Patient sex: F
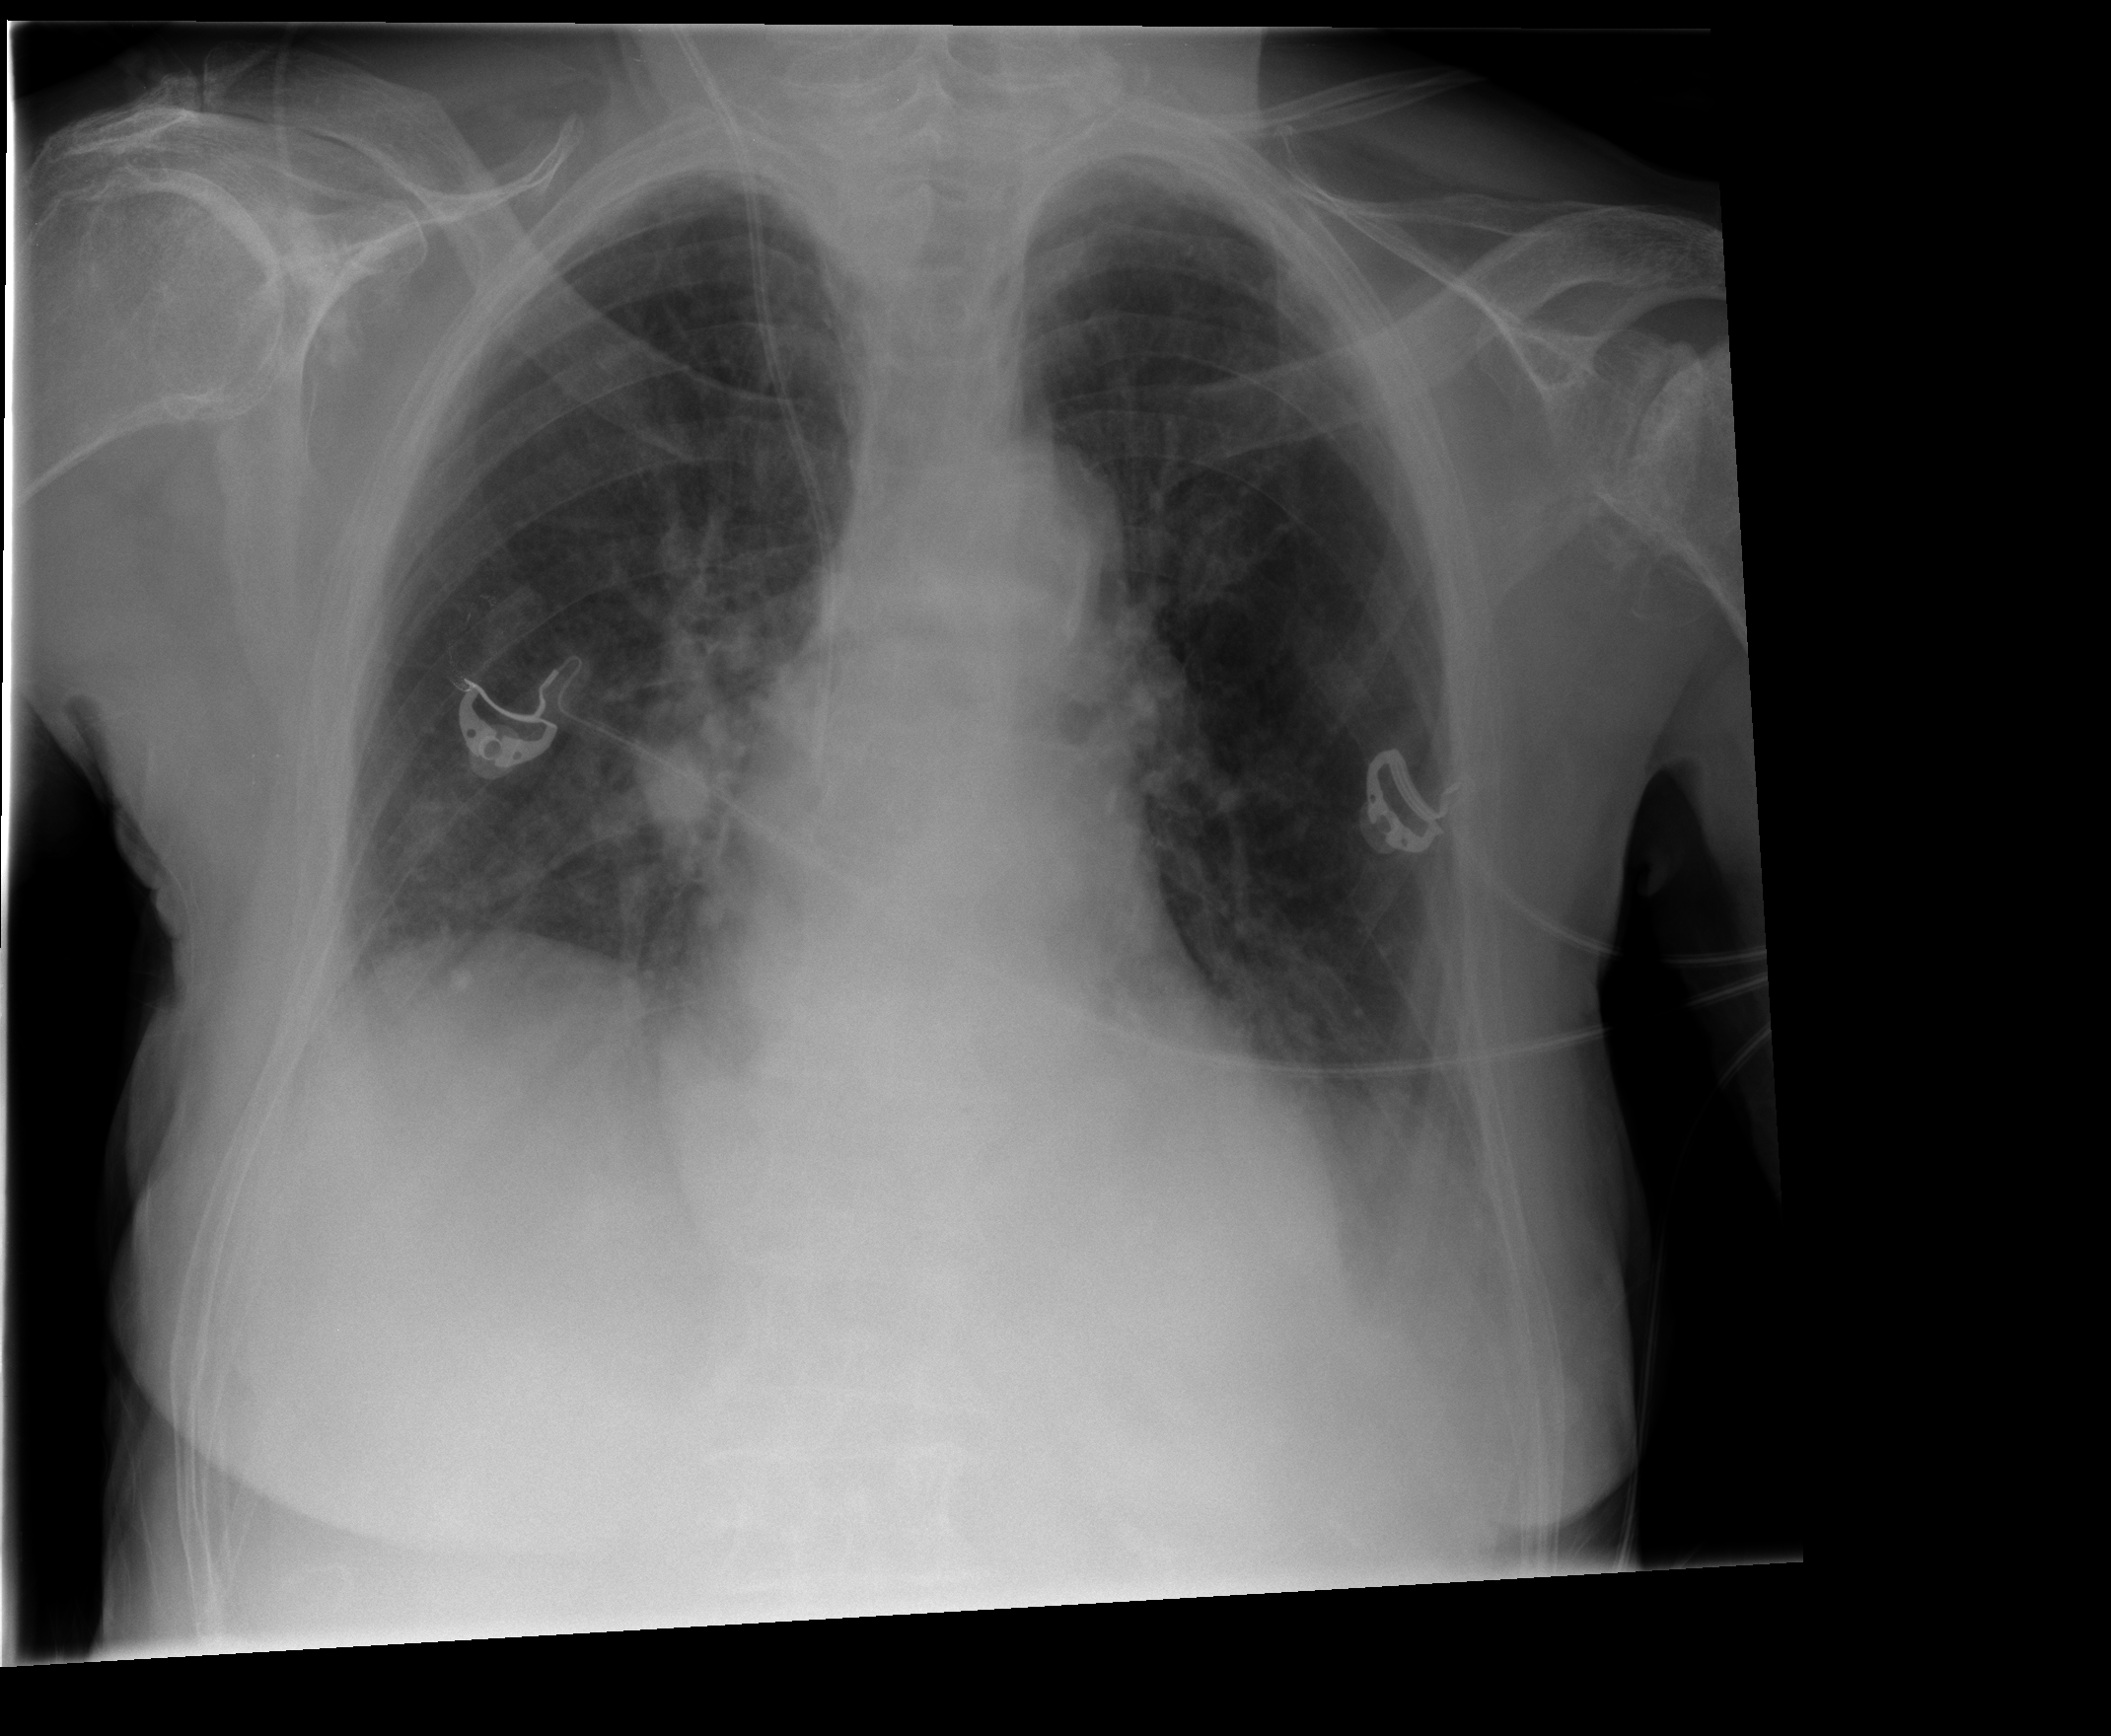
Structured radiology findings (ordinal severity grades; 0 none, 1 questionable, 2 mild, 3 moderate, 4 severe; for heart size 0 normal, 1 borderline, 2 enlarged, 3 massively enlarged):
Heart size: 2
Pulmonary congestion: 2
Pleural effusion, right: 1
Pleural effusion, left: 2
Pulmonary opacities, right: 0
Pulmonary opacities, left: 0
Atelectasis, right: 0
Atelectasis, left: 2